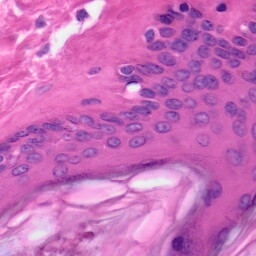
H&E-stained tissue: Skin